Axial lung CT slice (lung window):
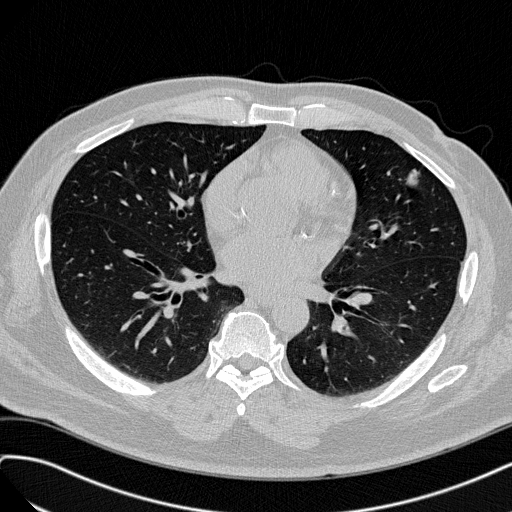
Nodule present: yes
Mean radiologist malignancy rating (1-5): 3.75